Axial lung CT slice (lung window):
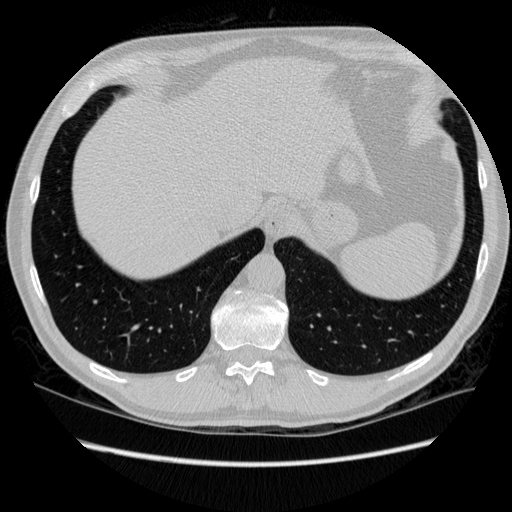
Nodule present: no